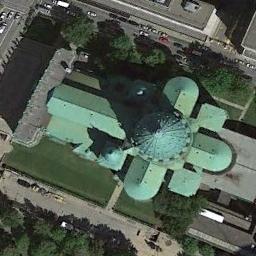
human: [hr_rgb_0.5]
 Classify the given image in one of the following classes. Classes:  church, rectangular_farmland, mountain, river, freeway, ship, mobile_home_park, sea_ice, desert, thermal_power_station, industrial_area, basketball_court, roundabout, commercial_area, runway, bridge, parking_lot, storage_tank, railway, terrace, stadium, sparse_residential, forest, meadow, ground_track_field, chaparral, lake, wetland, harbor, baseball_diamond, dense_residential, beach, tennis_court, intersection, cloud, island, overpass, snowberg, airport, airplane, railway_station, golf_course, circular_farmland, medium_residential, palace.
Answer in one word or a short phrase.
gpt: church